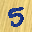
Label: 5